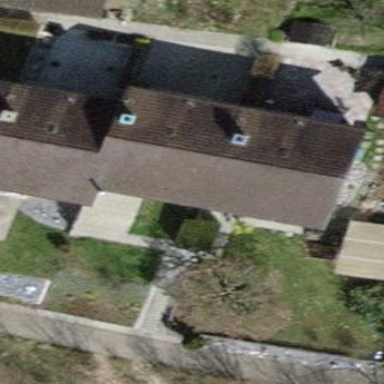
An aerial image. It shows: Building with tiled roof.